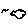
Label: cloud